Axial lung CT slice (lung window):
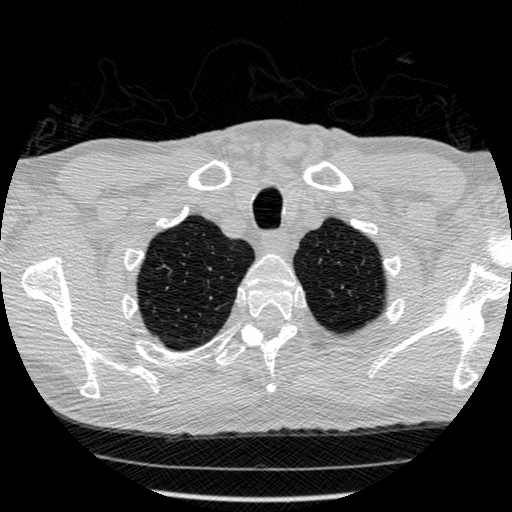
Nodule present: no